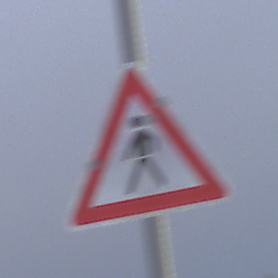
Verkehrszeichen: FussgaengerRechts
Umgebung: Outdoor, Beach
Tageszeit: SunriseSunset
Wetter: Overcast
Licht: Natural
Jahreszeit: NotSpecified
Kontrast: LowContrast